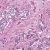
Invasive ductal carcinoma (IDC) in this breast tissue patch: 1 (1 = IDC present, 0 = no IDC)